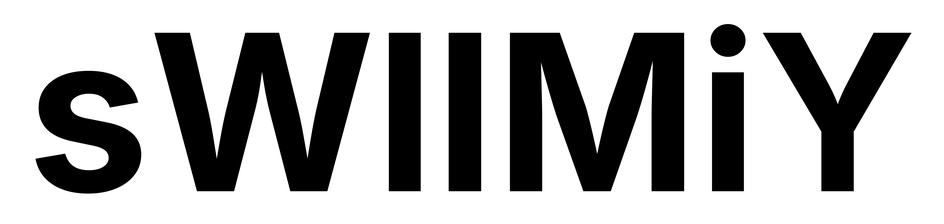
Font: Inter_Bold